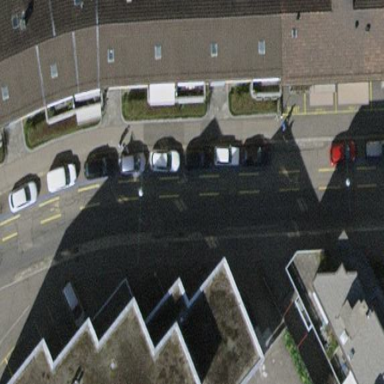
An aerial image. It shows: Parking lane.